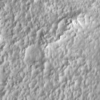
Label: not_dusty